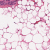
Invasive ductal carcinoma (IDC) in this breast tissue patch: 0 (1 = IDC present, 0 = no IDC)